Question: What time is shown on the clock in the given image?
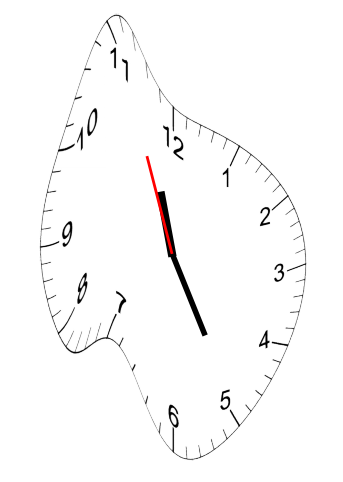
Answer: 11:24:56